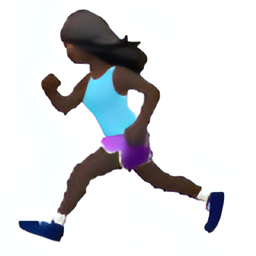
Name: woman running type 6
Emoji: 🏃🏿‍♀️
Group: People & Body
Sub-group: person-activity